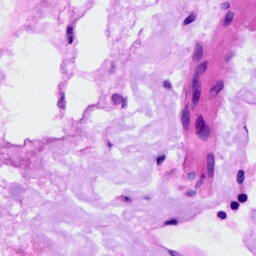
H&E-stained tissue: Ovarian